This time-frequency spectrogram was computed from a rotor test-rig vibration snapshot; brighter regions carry more energy. What is the most likely rotor condition (normal, misalignment, unbalance, looseness)?
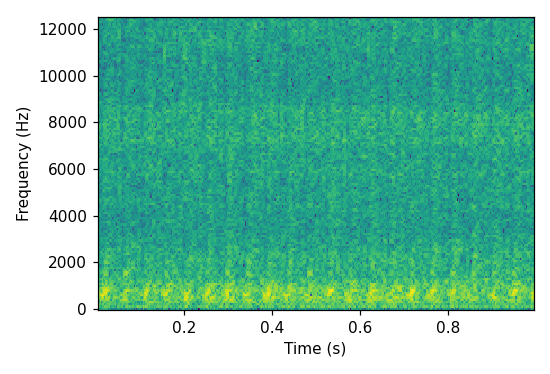
Answer: looseness